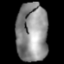
Tissue: lung
Cell type: Myeloid cells
Senescence score: 0.5593
Nuclear area (px): 1834
Mean DAPI intensity: 140.719